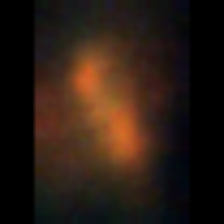
Taxon: Unknown_detritus
Group: Unknown